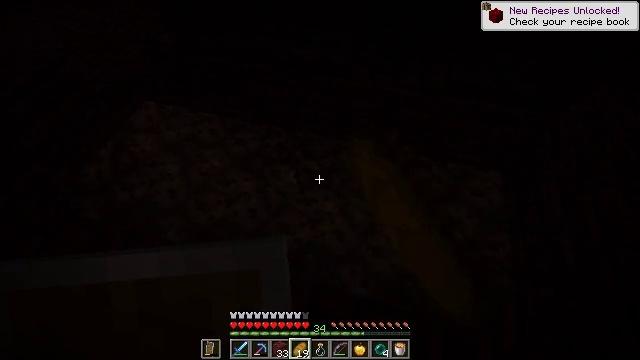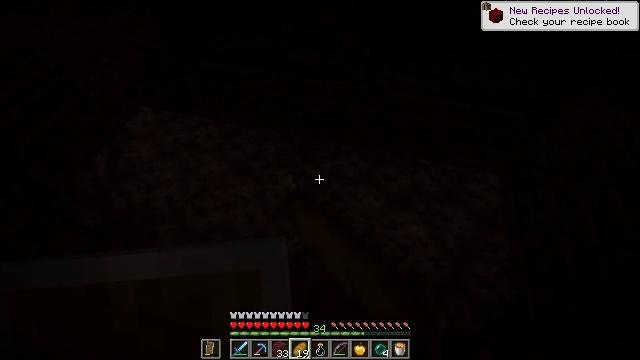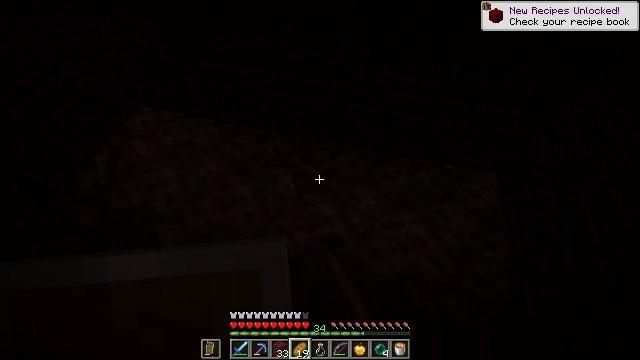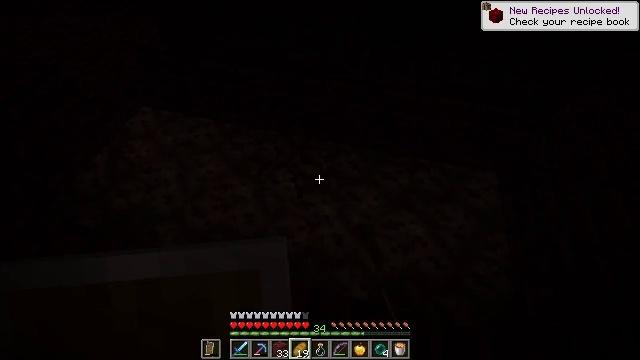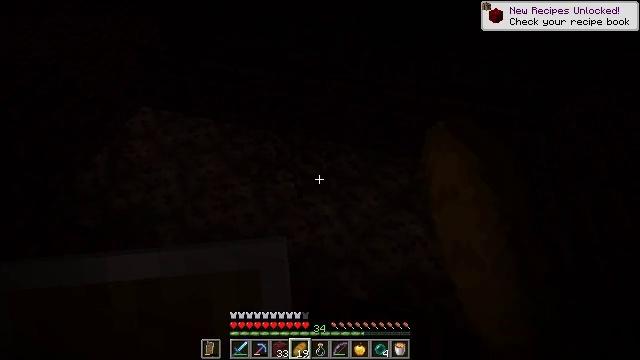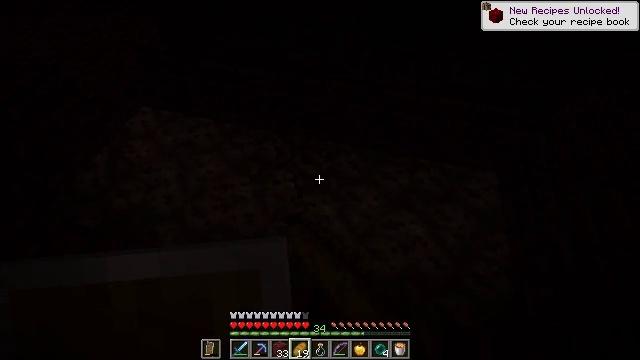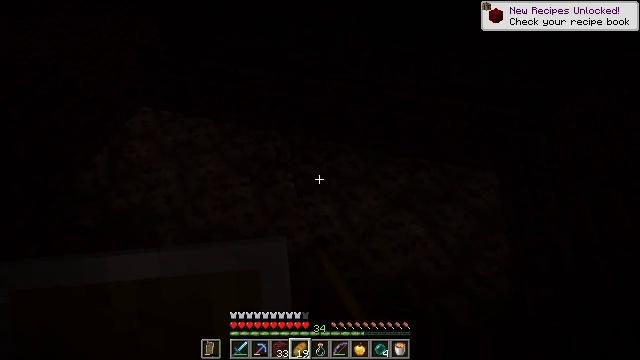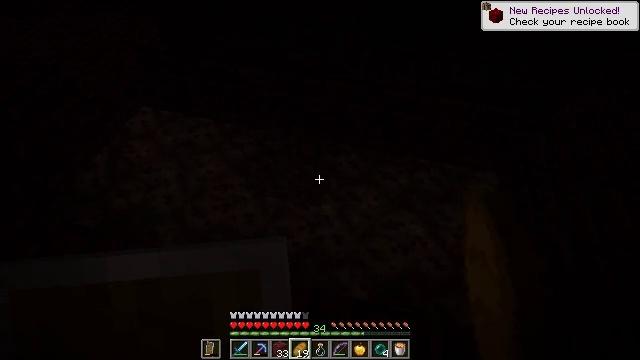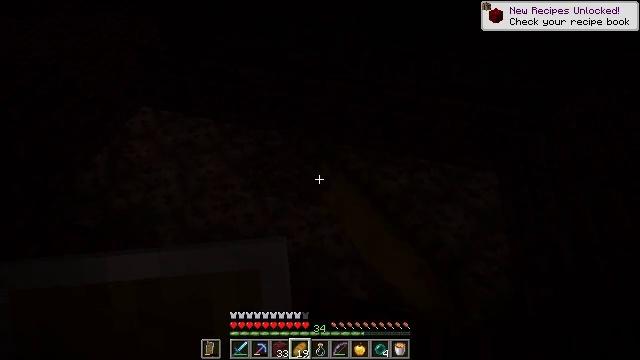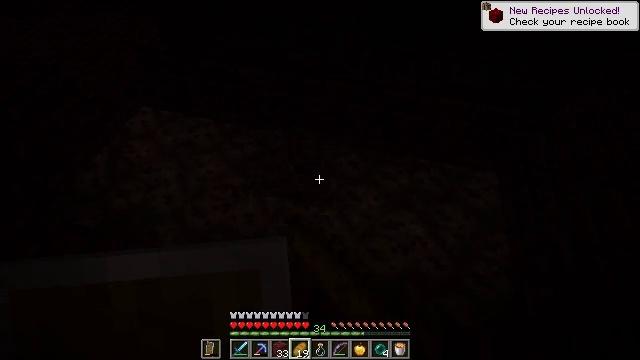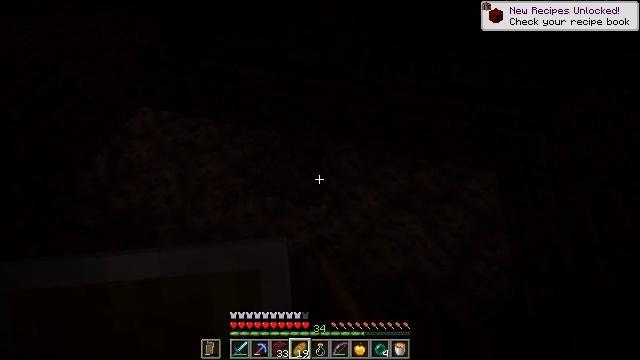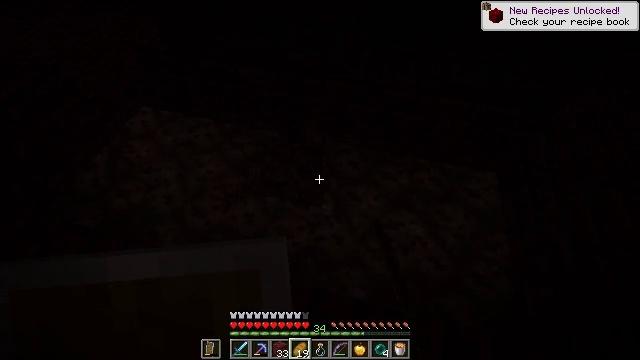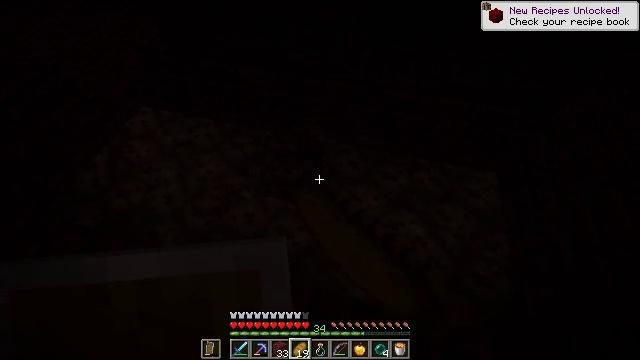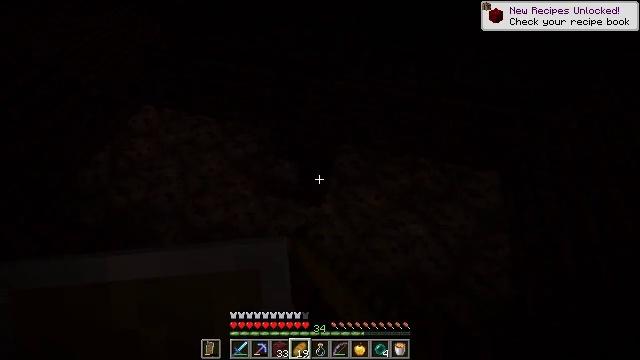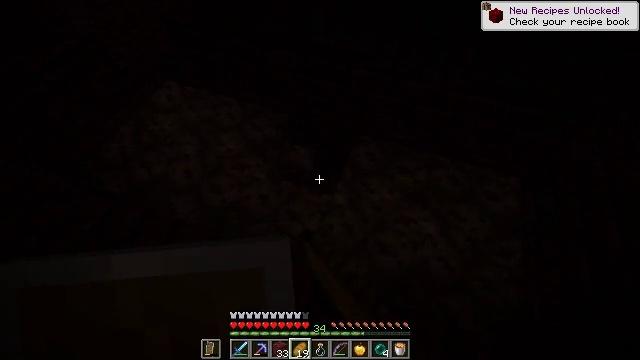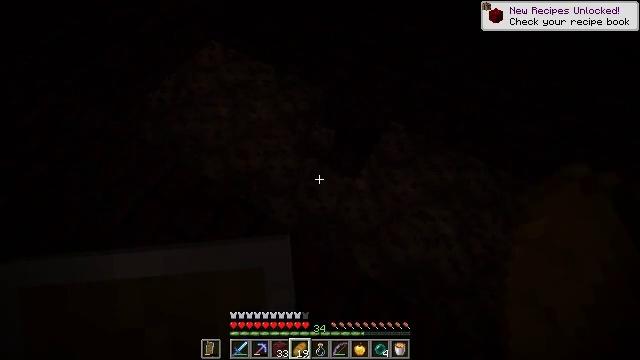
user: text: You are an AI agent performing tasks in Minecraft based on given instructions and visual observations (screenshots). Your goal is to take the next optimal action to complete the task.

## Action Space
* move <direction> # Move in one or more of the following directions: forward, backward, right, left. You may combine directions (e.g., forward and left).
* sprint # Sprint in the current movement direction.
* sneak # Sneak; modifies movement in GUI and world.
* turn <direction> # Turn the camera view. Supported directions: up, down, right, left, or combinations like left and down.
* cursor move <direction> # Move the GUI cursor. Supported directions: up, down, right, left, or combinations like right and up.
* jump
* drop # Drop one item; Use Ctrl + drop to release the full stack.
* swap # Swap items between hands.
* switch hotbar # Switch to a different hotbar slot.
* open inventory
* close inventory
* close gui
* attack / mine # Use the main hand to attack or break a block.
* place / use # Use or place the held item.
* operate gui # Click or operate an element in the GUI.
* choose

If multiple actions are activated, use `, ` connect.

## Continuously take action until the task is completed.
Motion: motion action
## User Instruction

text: Gather soul sand from the Nether.
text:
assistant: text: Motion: attack / mine
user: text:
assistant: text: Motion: attack / mine
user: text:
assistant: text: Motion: attack / mine
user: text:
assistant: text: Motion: attack / mine
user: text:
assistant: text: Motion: attack / mine
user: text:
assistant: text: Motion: attack / mine
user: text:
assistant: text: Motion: attack / mine
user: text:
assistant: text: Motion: attack / mine
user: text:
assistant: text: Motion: attack / mine
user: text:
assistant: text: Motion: attack / mine
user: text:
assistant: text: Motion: attack / mine
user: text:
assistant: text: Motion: attack / mine
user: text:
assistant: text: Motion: attack / mine
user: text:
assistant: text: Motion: turn left and down, attack / mine
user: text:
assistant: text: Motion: turn left and down, attack / mine
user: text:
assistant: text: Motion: turn left and down, attack / mine
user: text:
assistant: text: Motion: attack / mine
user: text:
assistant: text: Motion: attack / mine
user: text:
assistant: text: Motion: attack / mine
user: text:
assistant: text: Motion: attack / mine
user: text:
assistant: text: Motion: attack / mine
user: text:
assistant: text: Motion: attack / mine
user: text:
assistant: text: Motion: attack / mine
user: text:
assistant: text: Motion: attack / mine
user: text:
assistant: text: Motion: attack / mine
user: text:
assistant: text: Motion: attack / mine
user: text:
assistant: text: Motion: attack / mine
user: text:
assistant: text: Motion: attack / mine
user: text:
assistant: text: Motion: attack / mine
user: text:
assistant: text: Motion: attack / mine